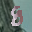
Label: 8